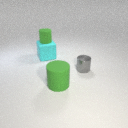
large cyan rubber cube behind large green rubber cylinder